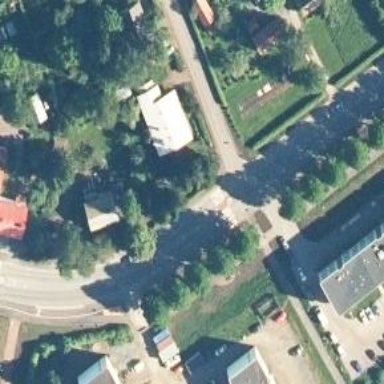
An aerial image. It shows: Asphalt cycleway.